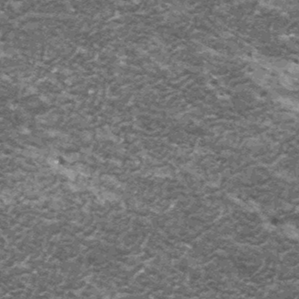
Label: frost